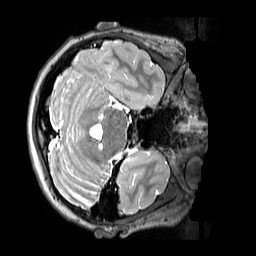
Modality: T2w
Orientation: axial
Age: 13
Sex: male
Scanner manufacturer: siemens
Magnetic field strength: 3 T
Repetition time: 3.2 s
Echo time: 0.408 s